Question: Count the number of objects in the diagram.
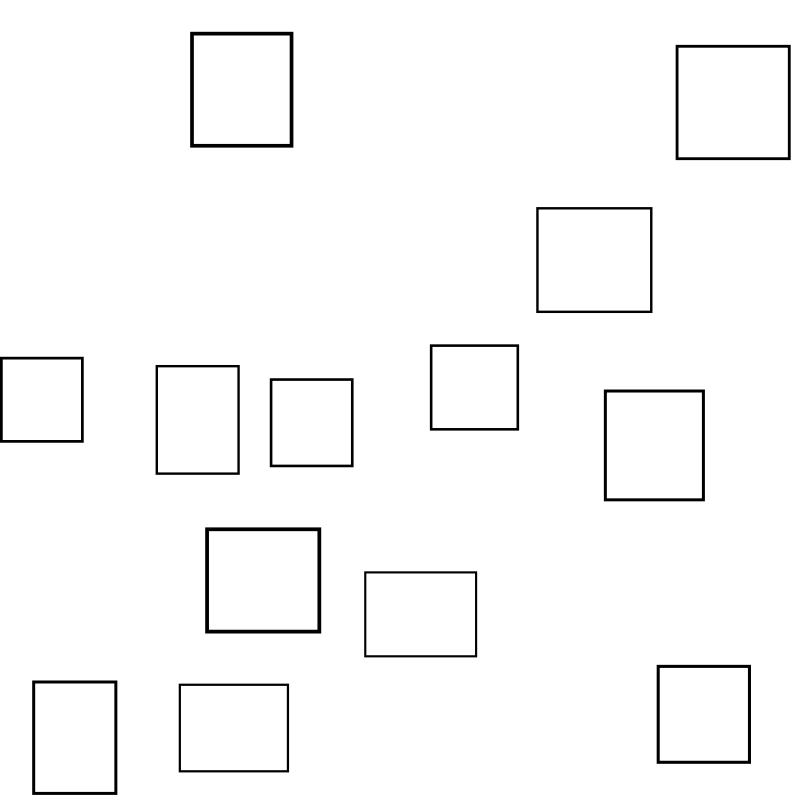
Answer: 13